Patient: sex F, age 43
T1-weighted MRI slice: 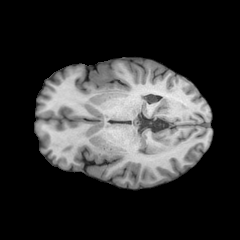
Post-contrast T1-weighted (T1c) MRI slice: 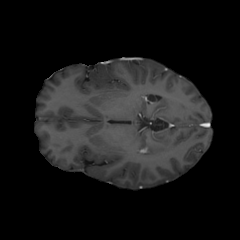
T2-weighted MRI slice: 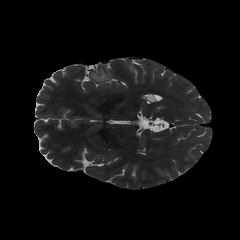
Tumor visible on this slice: yes
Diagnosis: Oligodendroglioma, IDH-mutant, 1p/19q-codeleted
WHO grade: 2